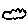
Label: cloud